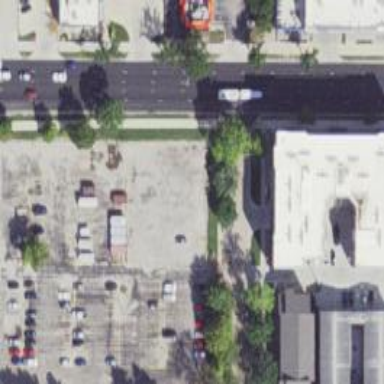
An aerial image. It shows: Parking area.